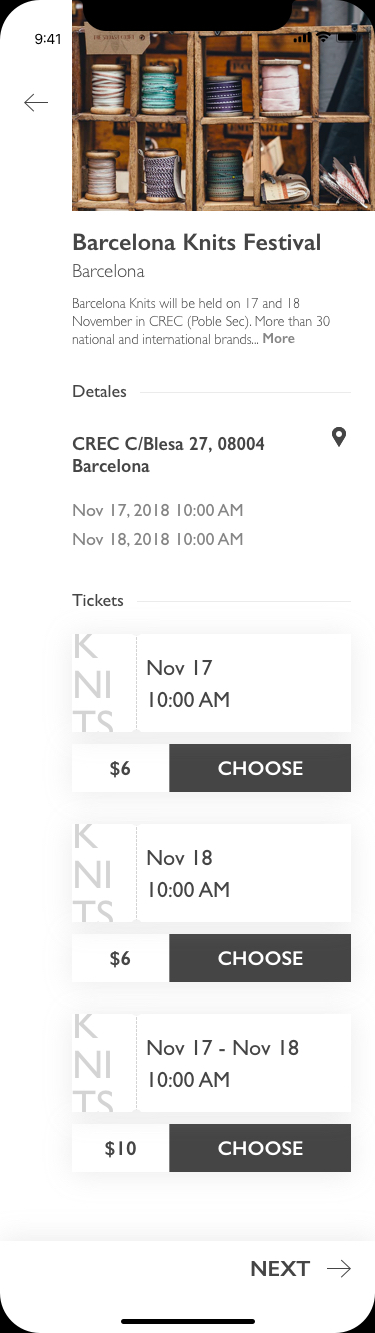
Text in this UI design:
Barcelona Knits Festival
Barcelona
CREC C/Blesa 27, 08004
Barcelona
Detales
Tickets
Nov 17, 2018 10:00 AM
Nov 18, 2018 10:00 AM
Barcelona Knits will be held on 17 and 18 November in CREC (Poble Sec). More than 30 national and international brands...
More